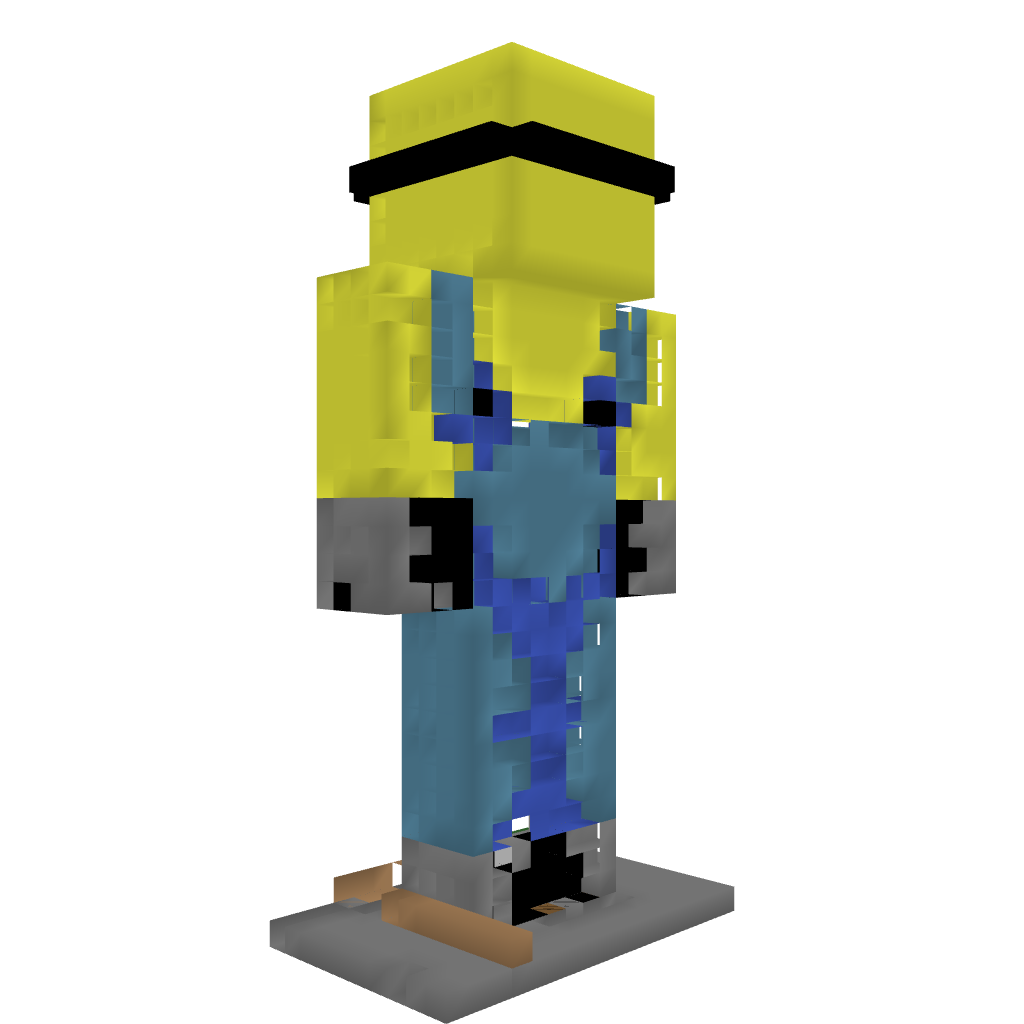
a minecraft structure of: Minion Statue bad low quality